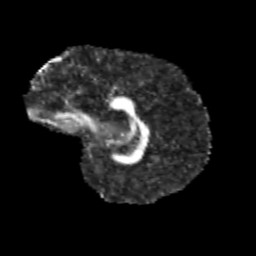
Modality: FA
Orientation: sagittal
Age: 11
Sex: male
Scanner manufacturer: siemens
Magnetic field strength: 3 T
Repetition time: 3.8 s
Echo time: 0.07 s